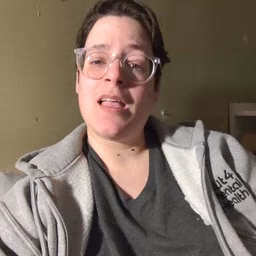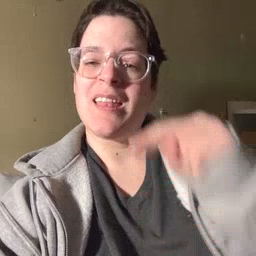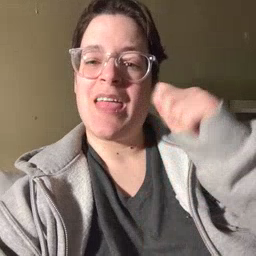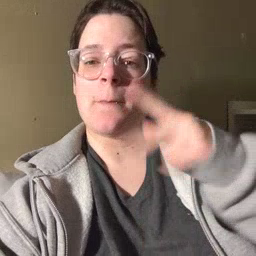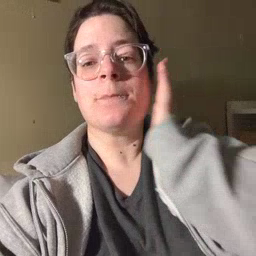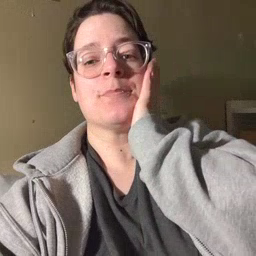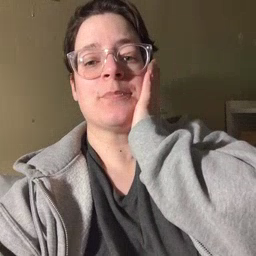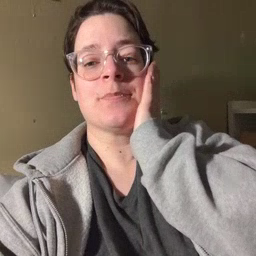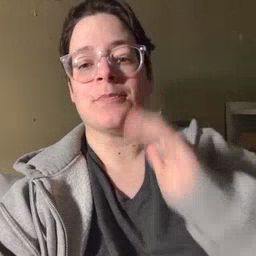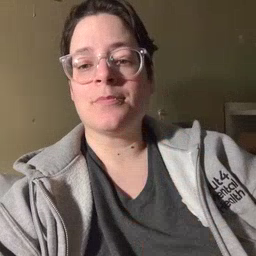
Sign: nap